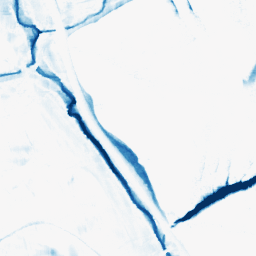
Category: morphological
Decomposition family: morphological_square
Decomposition parameters: operation: closing
size: 15
Upsampling method: sinc_blackman
Upsampling parameters: scale: 4
kernel_size: 16
Upsampling scale: 4